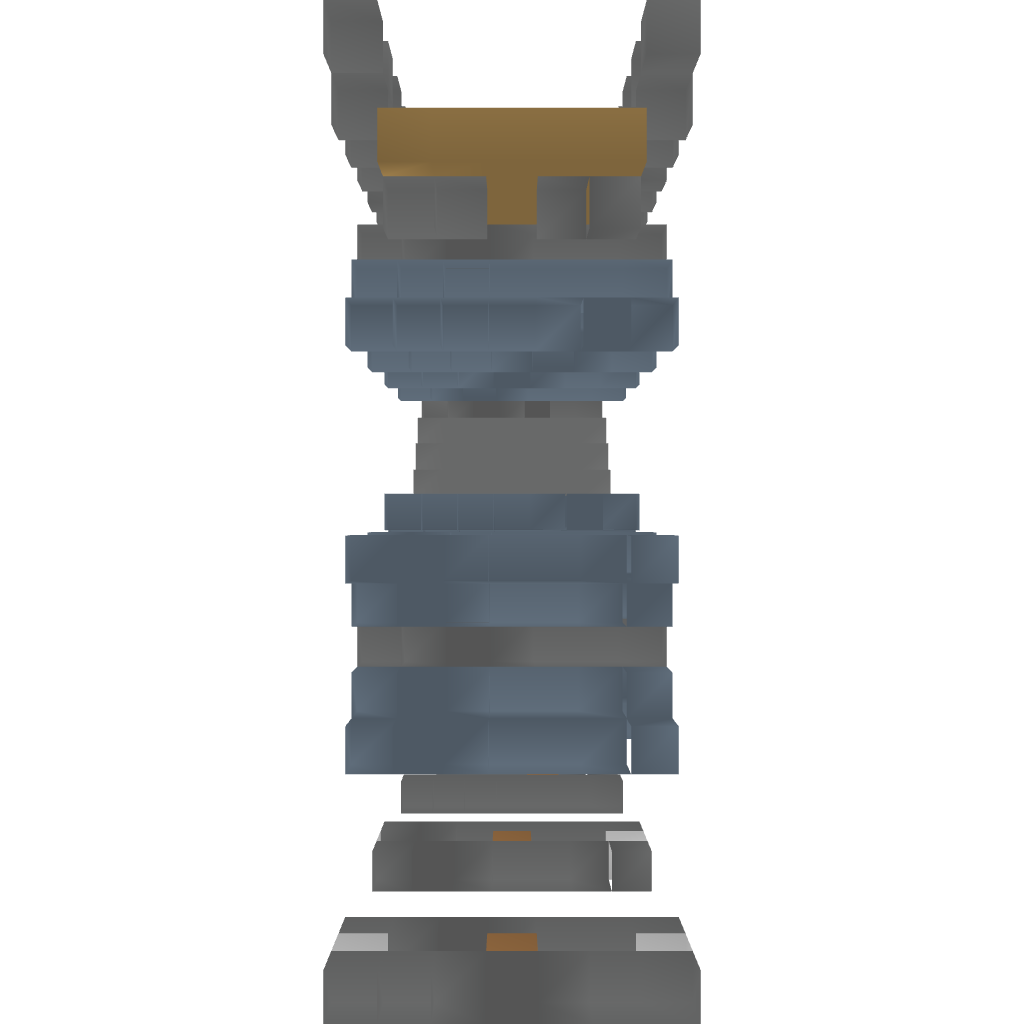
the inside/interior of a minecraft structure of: large stone brick bridge